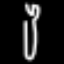
Label: fork